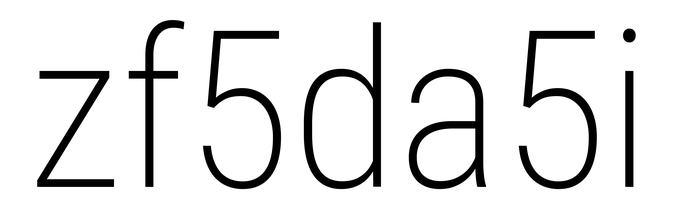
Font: Roboto_Condensed_ExtraLight